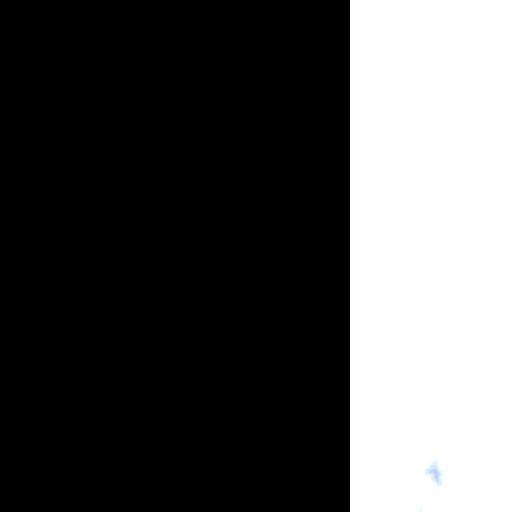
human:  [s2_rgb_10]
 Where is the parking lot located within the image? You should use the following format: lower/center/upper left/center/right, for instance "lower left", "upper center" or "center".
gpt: The parking lot is located in the lower center of the image.
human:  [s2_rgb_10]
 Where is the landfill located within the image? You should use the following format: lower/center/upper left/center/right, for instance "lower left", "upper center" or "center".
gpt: There is no landfill in the image.